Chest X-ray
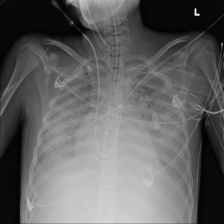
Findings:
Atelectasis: negative
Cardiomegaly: negative
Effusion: negative
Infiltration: positive
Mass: negative
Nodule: positive
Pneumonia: negative
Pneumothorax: negative
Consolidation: negative
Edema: negative
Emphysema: negative
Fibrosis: negative
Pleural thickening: negative
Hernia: negative